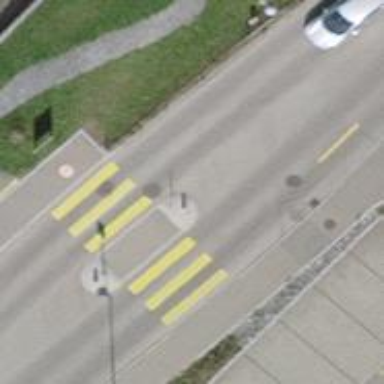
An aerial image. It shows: Marked zebra crossing with island.